Question: When i get error like this:
'''
Element is not clickable at point (707, 455)
'''
How could I exactly determine where exactly on the page was click performed?
Like:

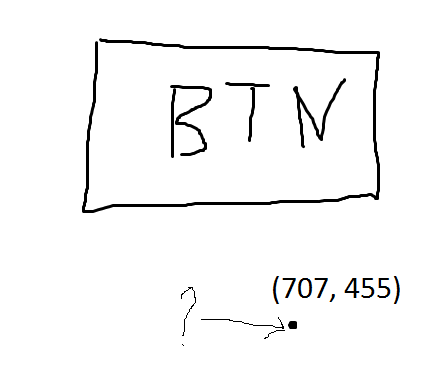
Answer: Here click is performed, Please see the full Exception. There should be exception like . And this element is overlap your element(xpath) partially or fully.
If that element(xpath) is completely overlapped, you cant able to click until overlap element disappears. Otherwise if is partially overlapped, then use method to click.